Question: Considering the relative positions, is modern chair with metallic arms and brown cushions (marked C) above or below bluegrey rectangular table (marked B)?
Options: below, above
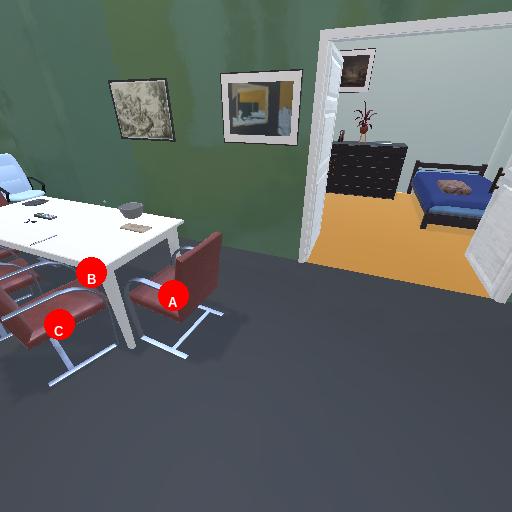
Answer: below